Interaction volume radius: 10 \u00c5
Interaction volume height: 10 \u00c5
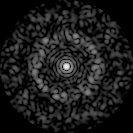
Disorder parameter: 0.8284